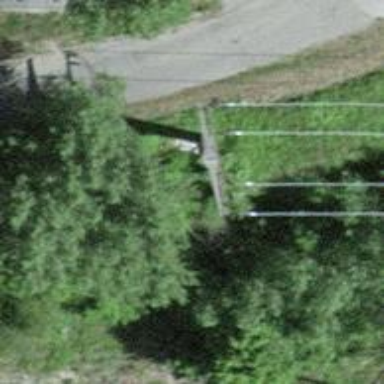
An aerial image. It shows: Tower supporting overhead line endpoint.